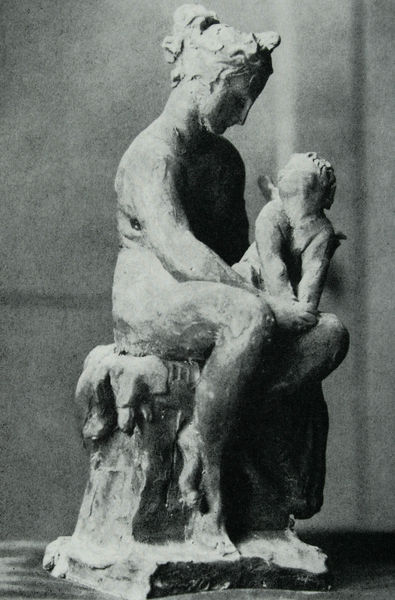
Titel: Venus und Amor
Künstler: Antonio Canova
Standort: Possagno
Institution: Gipsoteca
Schlagwörter: akt, baum, flügel, fuß, hand, kopf, nackt, schatten, weiß, sitzen, frau, frisur, grau, haar, holz, licht, marmor, mund, nase, profil, schwarz, blick, tuch, jung, arm, arme, gesicht, halten, knoten, mensch, sockel, stein, bild, hände, portrait, porträt, schauen, figur, haare, sitzend, stoff, kind, mutter, person, kinn, krone, locken, schulter, schön, engel, keramik, putte, putto, skulptur, statue, ton, beine, fell, bein, füße, liebe, modell, sitz, lehm, fels, baby, bank, hocker, schemel, thron, sitzende, zopf, sitzt, atelier, hochgesteckt, bildhauerei, bronze, nackte, plastik, plinthe, rodin, schoß, knie, model, zehen, foto, fotografie, photographie, oberfläche, schönheit, kniee, schwarz-weiss, entwurf, göttin, statuette, sitzfigur, betrachten, zuneigung, photo, wachs, christus, jesus, nähe, venus, bozzetto, blickbeziehung, zugewandt, gips, unfertig, amor, maria, madonna, stumpf, modelliert, berührung, sohn, bozetto, cupido, sschatten, ungenau, statur, maria mit kind, nckt, mutterliebe, haa, muttergottes, platik, hare, maria mit dem kind, sedes sapientiae, beziehung, atleier, bozzettp, mutterschaft, steinhauerei, r, 20. jahrhundert, sitzemd, marka, kimd, jesus als putte, detailarm